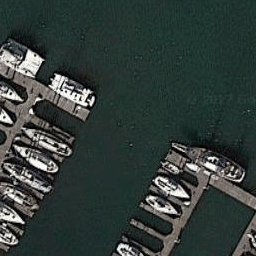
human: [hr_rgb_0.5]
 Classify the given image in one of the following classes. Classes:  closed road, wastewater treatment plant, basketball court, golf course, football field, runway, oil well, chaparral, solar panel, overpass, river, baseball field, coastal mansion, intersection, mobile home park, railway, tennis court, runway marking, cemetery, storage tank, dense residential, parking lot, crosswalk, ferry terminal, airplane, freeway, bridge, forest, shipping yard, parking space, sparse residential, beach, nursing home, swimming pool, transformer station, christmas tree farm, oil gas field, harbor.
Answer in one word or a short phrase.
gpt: harbor